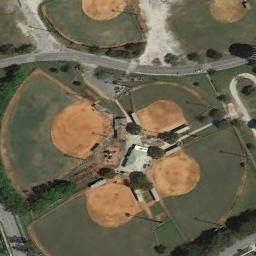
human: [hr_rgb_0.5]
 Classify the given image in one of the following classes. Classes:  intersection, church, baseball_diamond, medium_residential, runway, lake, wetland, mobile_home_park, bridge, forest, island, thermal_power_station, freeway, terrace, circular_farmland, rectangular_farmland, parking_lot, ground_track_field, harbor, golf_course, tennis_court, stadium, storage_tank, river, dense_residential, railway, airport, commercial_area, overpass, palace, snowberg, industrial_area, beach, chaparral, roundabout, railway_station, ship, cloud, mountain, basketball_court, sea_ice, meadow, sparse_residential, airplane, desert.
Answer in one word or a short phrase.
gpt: baseball_diamond